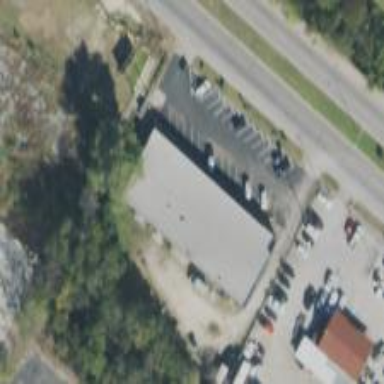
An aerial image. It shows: Commercial building with car shop.